Brain MRI, t1w sequence, axial 2D slice.
Patient: age 38, sex F, weight 78 kg, height 1.78 m
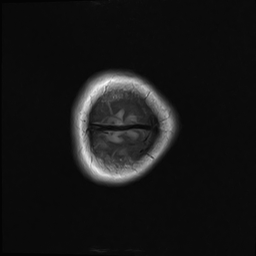